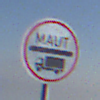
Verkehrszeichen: Mautpflicht
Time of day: MorningAfternoon
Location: Outdoor (Nature)
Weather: PartlyCloudy
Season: NotSpecified
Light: Natural